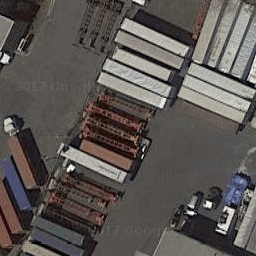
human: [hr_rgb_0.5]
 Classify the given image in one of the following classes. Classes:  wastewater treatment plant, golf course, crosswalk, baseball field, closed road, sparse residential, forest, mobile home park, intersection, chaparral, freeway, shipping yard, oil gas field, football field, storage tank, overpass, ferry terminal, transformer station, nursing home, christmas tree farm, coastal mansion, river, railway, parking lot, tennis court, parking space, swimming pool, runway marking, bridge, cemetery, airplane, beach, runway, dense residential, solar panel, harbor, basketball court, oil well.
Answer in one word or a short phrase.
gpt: shipping yard